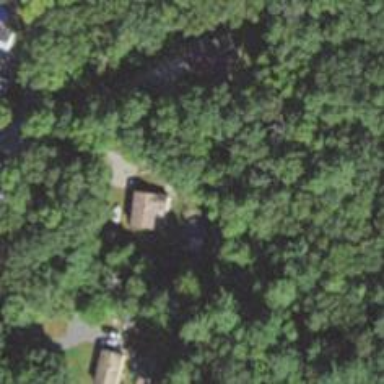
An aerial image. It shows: Residential driveway serving as service road.